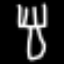
Label: fork